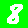
Digit: 8